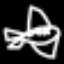
Label: airplane